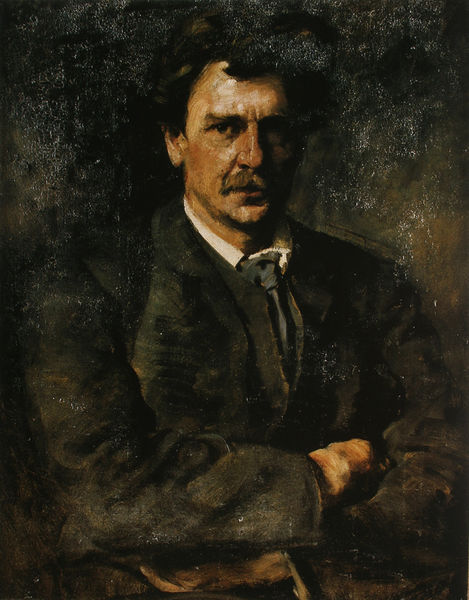
Titel: Bildnis Prof. Wach
Künstler: Clara von Rappard
Institution: Privatbesitz
Schlagwörter: dunkel, gemälde, hand, haut, mann, schatten, weiß, grün, impressionismus, sitzen, braun, ellbogen, grau, haar, hell, hintergrund, licht, mund, männer, nase, ohr, orange, profil, schwarz, stirn, blick, rot, malerei, anzug, bart, blond, hemd, jacke, jung, schnurrbart, arm, arme, augen, falten, gesicht, inkarnat, kragen, mensch, ärmel, bildnis, blicken, hals, herr, hände, portrait, porträt, öl, dunkelheit, haare, mantel, realismus, stoff, augenbrauen, brustbild, frontal, kinn, ohren, schultern, seide, wangen, düster, haltung, nebel, ölgemälde, schnäuzer, dick, schnurbart, krawatte, ernst, finster, glanz, tiefe, teint, wange, hemdkragen, jackett, schnauzbart, schnauzer, selbstporträt, weste, geschlossen, dunkler hintergrund, nasolabialfalte, stirnfalte, geheimratsecken, verschränkt, kravatte, selbstportrait, schlips, eiß, schwarzw, runzeln, halbporträt, neutral, vorderansicht, porträit, selbstbewusst, kräftig, gekreuzt, schwarze jacke, verschränken, handgelenk, verschränkte arme, nse, portrit, braunton, hemingway, misstrauisch, grünbraun, arnzug, braungebrannt, clara r., dr. wach, verschrenkte arme, mann krawatte, stinr, verschränlkt, ölgmenälde